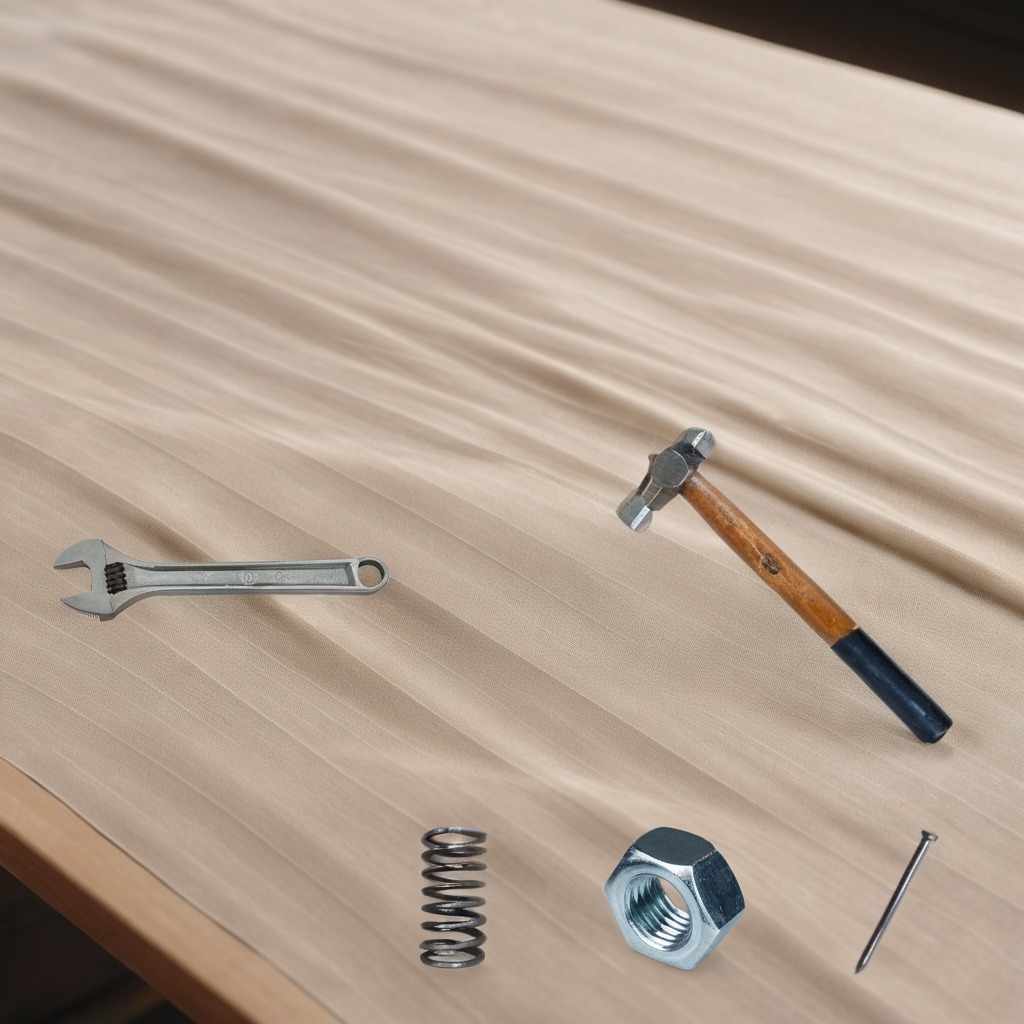
A hammer, an iron nail, a coiled metal spring, a metal nut, and a wrench are lying on the wooden table.